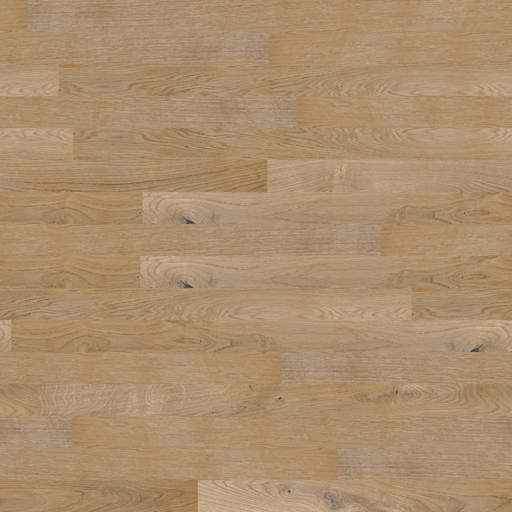
Tags: light new smooth wood wooden